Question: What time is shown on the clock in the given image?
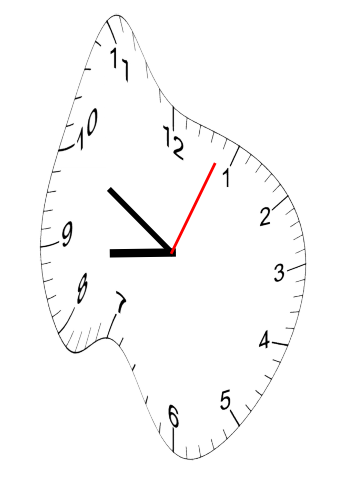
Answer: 08:50:04